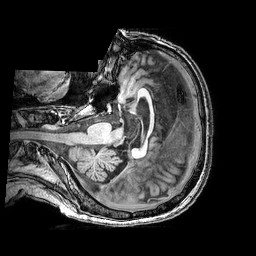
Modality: T1w
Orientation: axial
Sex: male
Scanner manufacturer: philips
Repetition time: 0.008167 s
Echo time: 0.00374 s